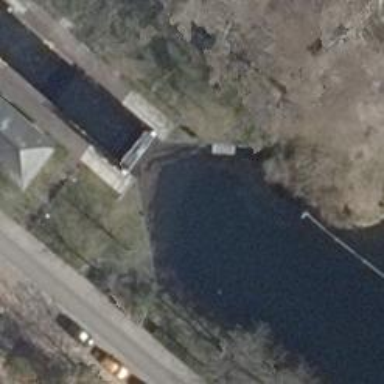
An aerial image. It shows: Lock gate along waterway.